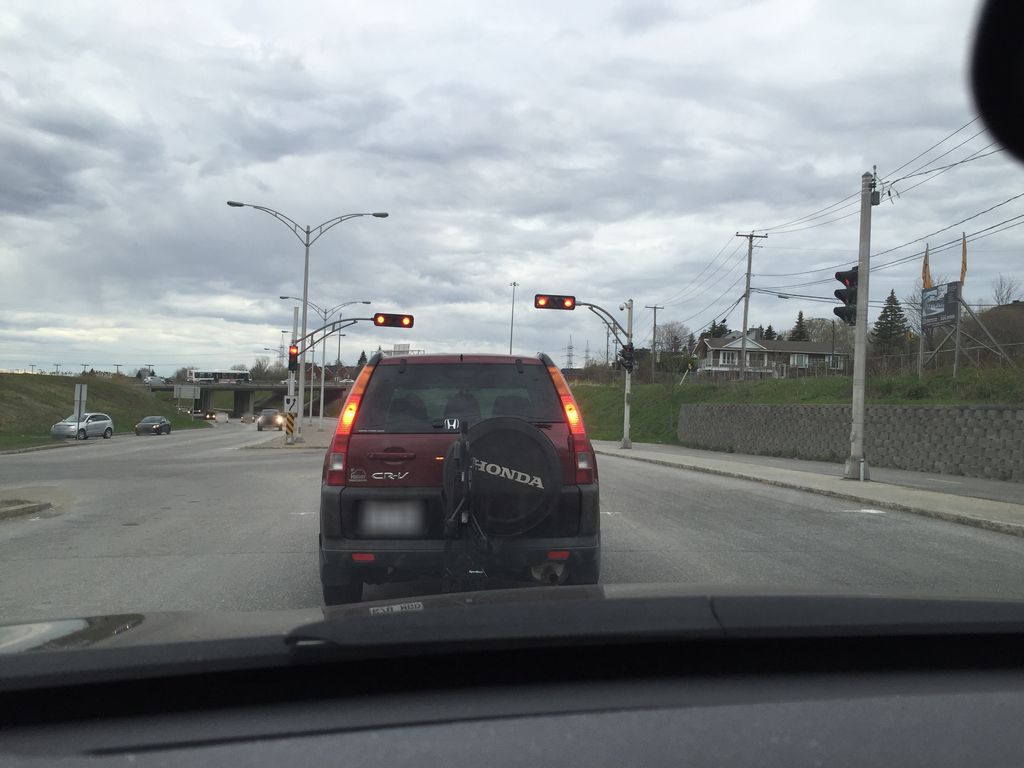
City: quebec_city